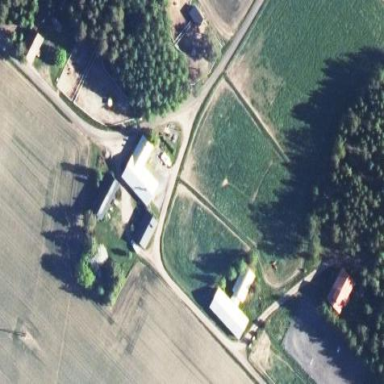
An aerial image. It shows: Farmyard area.